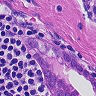
Metastatic tissue present: yes